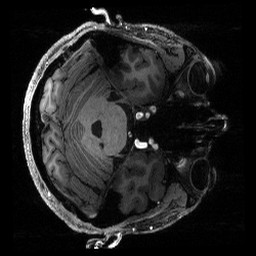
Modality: T1w
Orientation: axial
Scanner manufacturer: siemens
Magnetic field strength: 6.98 T
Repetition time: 2.5 s
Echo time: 0.00292 s